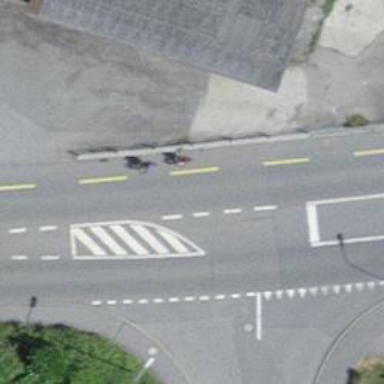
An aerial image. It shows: Secondary road with asphalt surface. There is designated cycle lane on the left side.